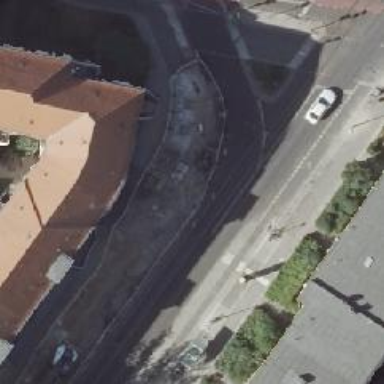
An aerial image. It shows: Tertiary road with asphalt surface and separate sidewalk.